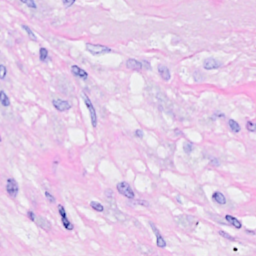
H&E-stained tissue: Breast